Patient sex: M
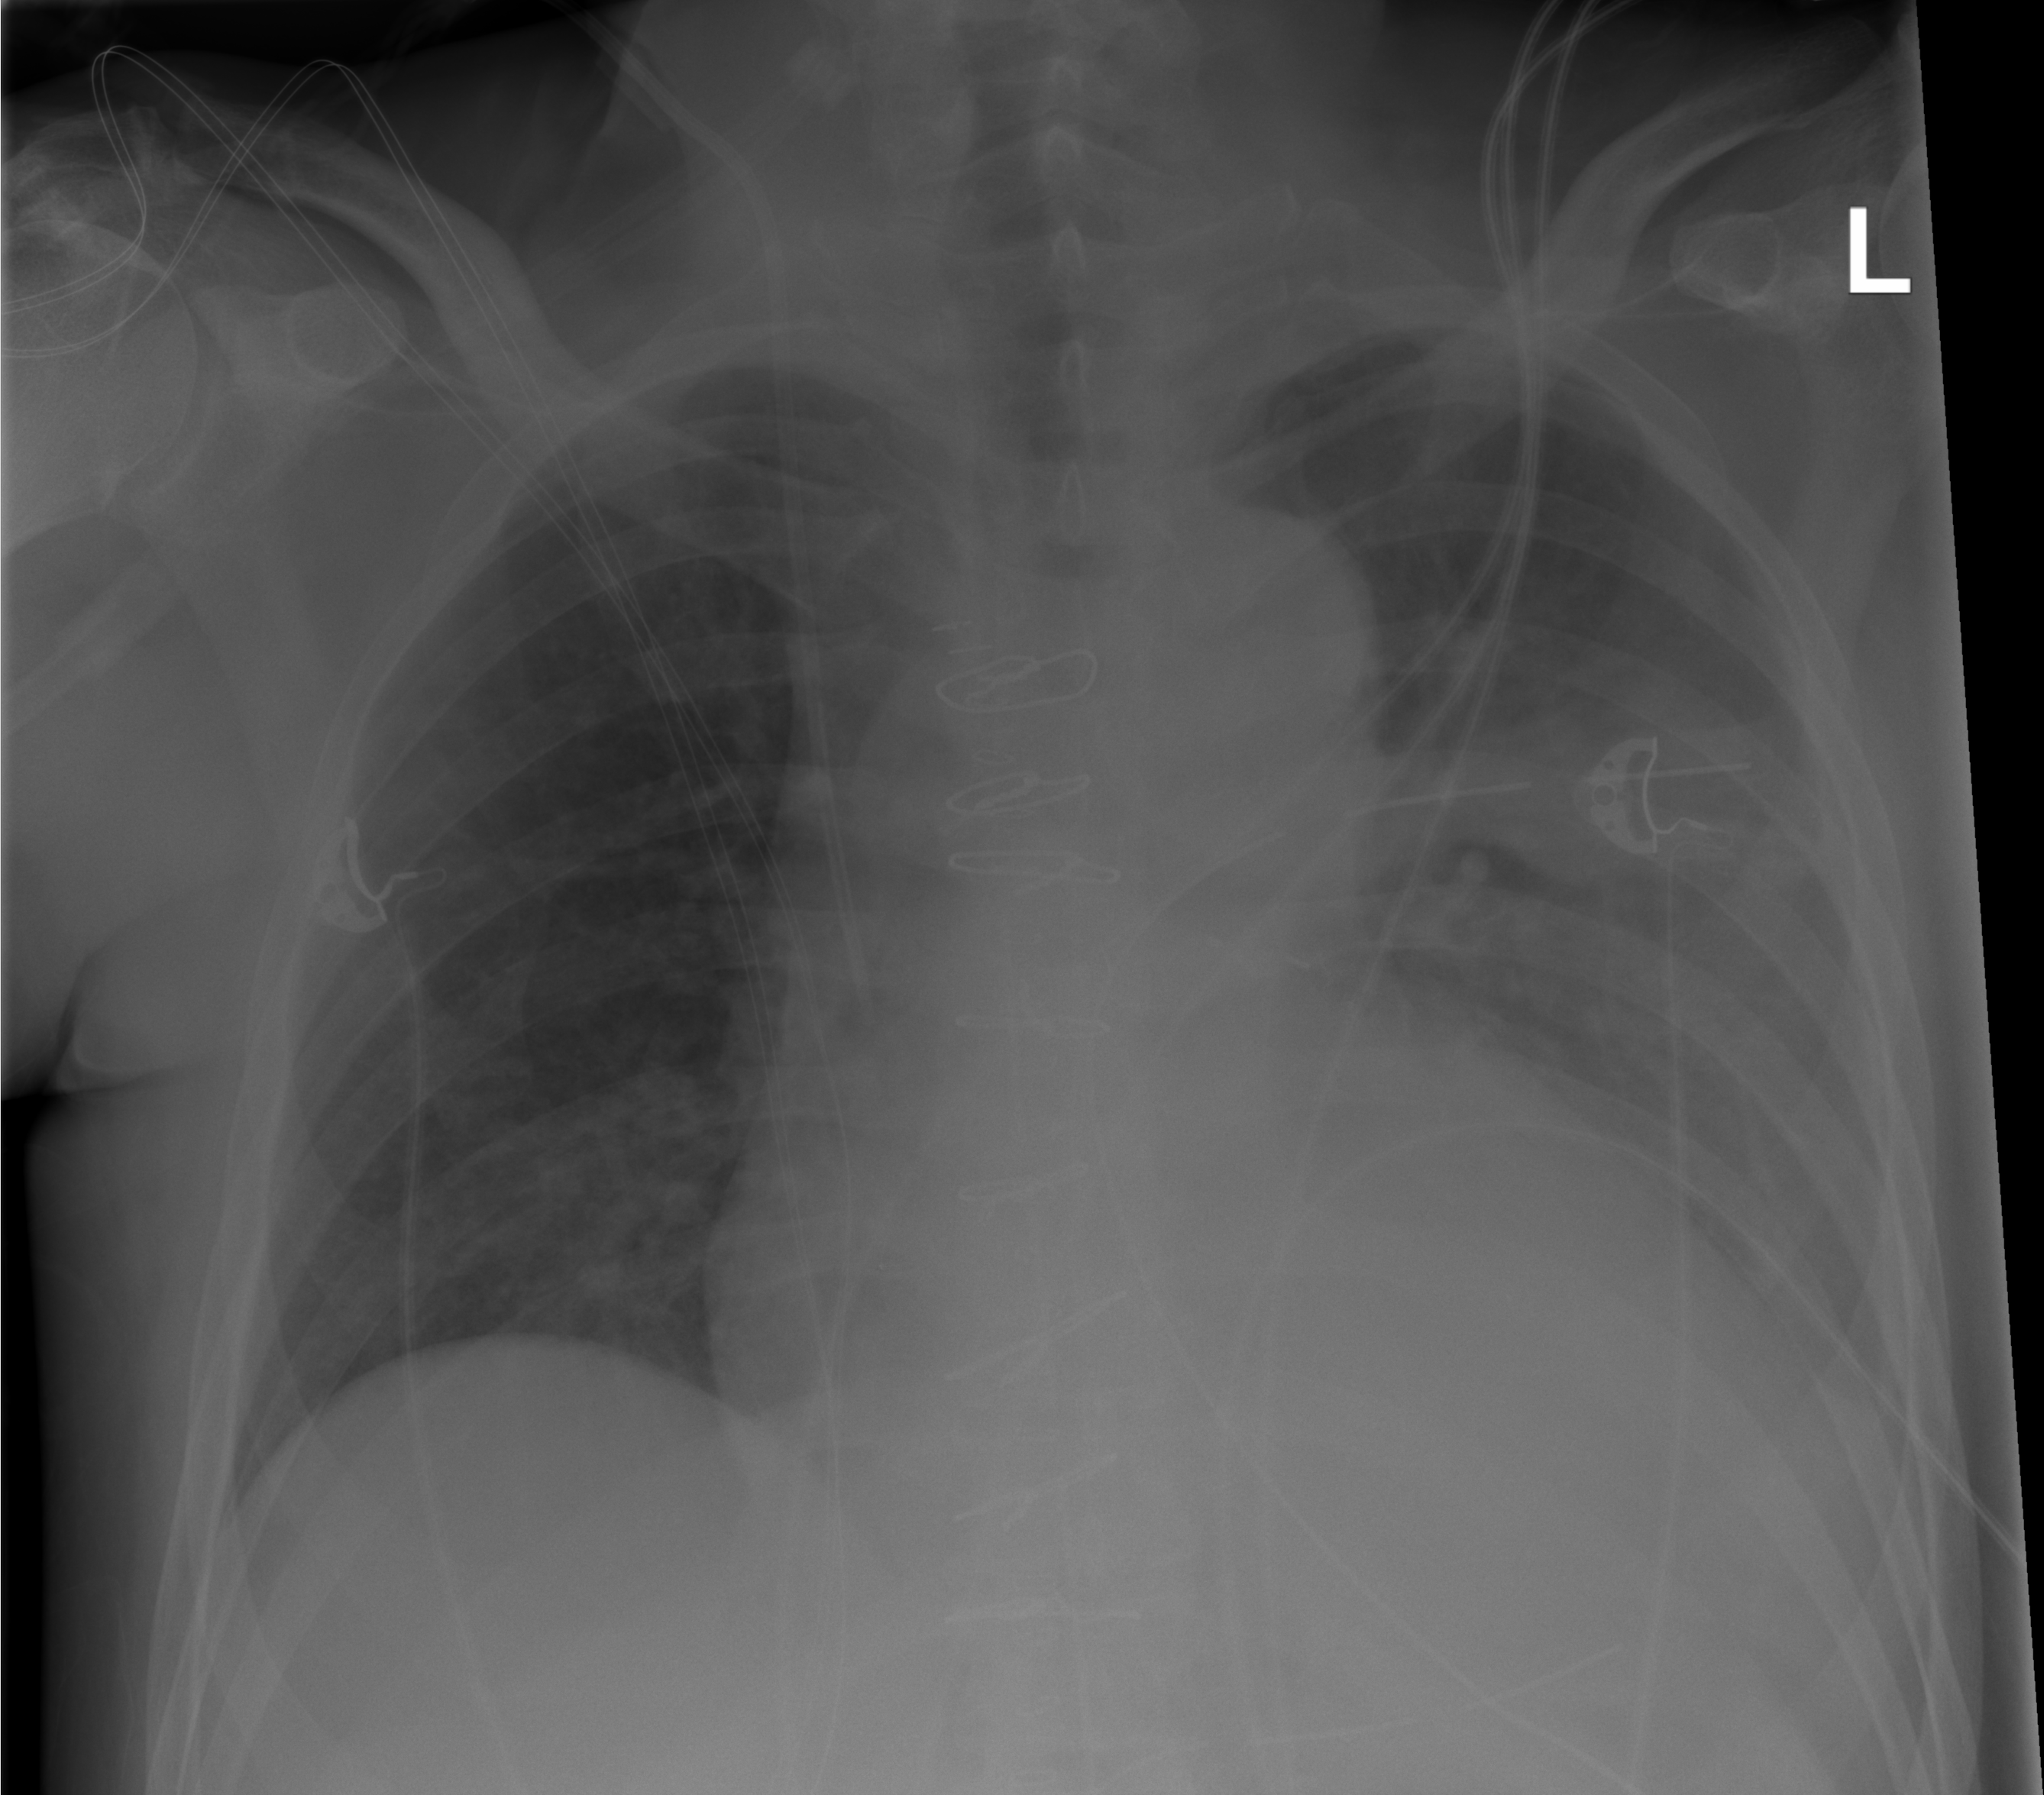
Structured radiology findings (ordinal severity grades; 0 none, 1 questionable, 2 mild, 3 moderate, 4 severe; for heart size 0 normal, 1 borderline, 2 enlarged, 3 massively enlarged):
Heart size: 2
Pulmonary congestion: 0
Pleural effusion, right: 0
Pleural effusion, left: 2
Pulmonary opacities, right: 0
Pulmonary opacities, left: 0
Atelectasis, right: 0
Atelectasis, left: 2